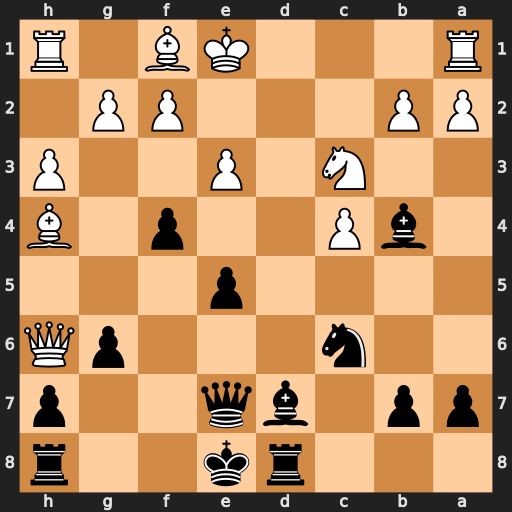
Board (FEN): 3rk2r/pp1bq2p/2n3pQ/4p3/1bP2p1B/2N1P2P/PP3PP1/R3KB1R
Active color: b
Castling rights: KQk
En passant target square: -
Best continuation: Bxc3+ bxc3 Qa3